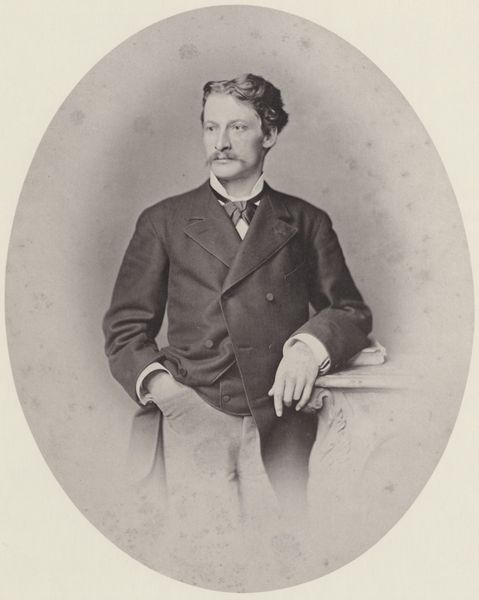
Titel: Verlobungsbild von Adolf Halbreiter
Künstler: Joseph Albert
Standort: München
Institution: Privatsammlung
Schlagwörter: hand, haut, mann, schatten, weiß, elegant, finger, frisur, geste, grau, haar, hintergrund, mund, nase, ohr, profil, schwarz, stirn, stützen, säule, tisch, tische, blick, tuch, beige, rock, schleife, alt, anzug, bart, hemd, hose, jacke, jung, regal, schnurrbart, wand, arm, augen, falten, gesicht, kragen, mensch, sockel, stehen, ärmel, bild, bildnis, hals, herr, hände, portrait, porträt, ferne, haare, mantel, pose, stehend, kinn, knopf, locken, scheitel, oval, rund, beine, lehnen, frack, schnäuzer, schnauz, schnurbart, tapete, krawatte, knopfloch, melancholie, melancholisch, edel, wange, aufstützen, knöpfe, fliege, gehrock, hemdkragen, jackett, revers, schick, schnauzbart, schnauzer, jacket, weste, masche, foto, fotografie, photographie, offen, buch, medaillon, steht, schwarz weiss, manschetten, posieren, stehkragen, tasche, ohrmuschel, photo, scheite, gestus, ausgeleuchtet, halbprofil, lässig, abstützen, aufgestützt, chic, hosentasche, locker, oberlippenbart, porträr, schnäuer, anlehnen, fotographie, aufnahme, armbeuge, akanthus, hosenanzug, eiform, jakce, hemdskragen, abgestützt, nadar, geschäftsmann, gelockt, ere, doppelreiher, kamera, daguerre, daguerreographie, helmd, melankolie, photographi, schurrbart, zweireiher, 19. jahrhundert, hosentaschse, mascherl